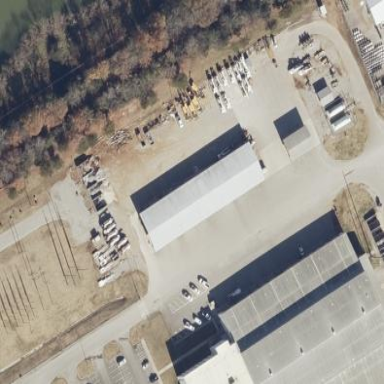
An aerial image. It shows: Industrial building.